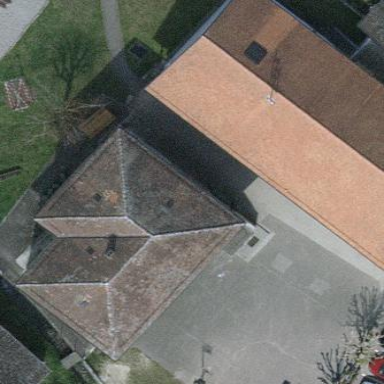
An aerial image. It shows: School.